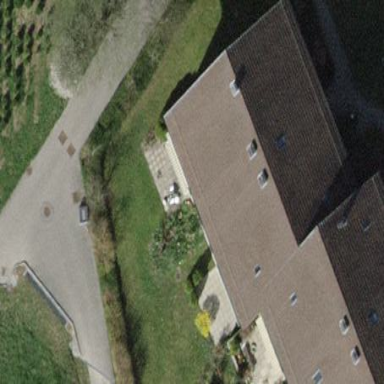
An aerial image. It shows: Residential building with gabled roof.